Question: '''
var item1 = $( "li > a[data-itemid='"+v+"']" );
console.log(item1);
var va= $(this).find(item1).attr('value');
'''
'''
<li relatemodule="Users" name="assigned_user_id" data-itemid="1" class="ui-screen-hidden"><a href="#" data-itemid="1" class="ui-btn ui-btn-icon-right ui-icon-carat-r">Administrator</a></li>
'''
What i am trying to find the a present in the particular li of the ul and then extract the value from a
Been trying this for a while but i get an undefined in the 'va'
I need to extract the value
'''
<ul id="user_id1_c" name="user_id1_c" data-role="listview" relate="yes" relatedmodule="Users" linkedmodule="" data-filter="true" data-filter-reveal="true" data-filter-placeholder="Search items..." class="ui-listview"><li relatemodule="Users" name="user_id1_c" data-itemid="1" class="ui-screen-hidden"><a href="#" data-itemid="1" class="ui-btn ui-btn-icon-right ui-icon-carat-r">Administrator</a></li><ul>
'''
Please help
The item1 values i get as in the picture but i am getting va as blank
'''
var item1 = $("li > a[data-itemid='" + v + "']");
console.log(item1);
var va = $(this).find(item1).text();
'''

'''
$("#editcasedata").find('input, select, textarea,ul,li').each(function () {
//console.log($(this).attr('name'));
if ($(this).val() === 'Submit') {} else {
var input = $(this);
//console.log(input);
$.each(data, function () {
$.each(this, function (k, v) {
if (input.attr('name') === k) {
if (input.attr('type') === 'checkbox') {
if (v == 1) {
$(input).prop('checked', true);
} else {
$(input).prop('checked', false);
}
}
if (input.attr('type') === 'multienum') {
var values = v.substring(1, v.length - 1);
$.each(values.split("^,^"), function (i, e) {
if (e !== '') {
$(input).find("option[value=" + e + "]").prop("selected", true);
//$(input).find("option[value=" + e + "]").prop("aria-selected",true);
}
});
} else if (input.attr('type') === 'datetime-local') {
if (v) {
var $valdate = serverToLocalJsDateObj(v);
if (!isNaN($valdate.getTime())) {
$valdate = $valdate.toISOString();
console.log($valdate);
$valdate = $valdate.split('Z')[0];
console.log($valdate, v);
$(input).val($valdate);
}
}
} else if (input.attr('relate') === 'yes') {
var item1 = $("li > a[data-itemid='" + v + "']");
console.log(item1);
var va = $(this).find(item1).text();
console.log(va);
$('[check="yes"]', e.target).attr('type', 'text');
$('[check="yes"]', e.target).attr('main', v);
$('[check="yes"]', e.target).val(va);
} else {
$(input).val(v);
//'#'+$(input).attr('name').val(v);
}
$("#editcasedata").append(input.html()).trigger('create');
}
});
});
}
});
'''
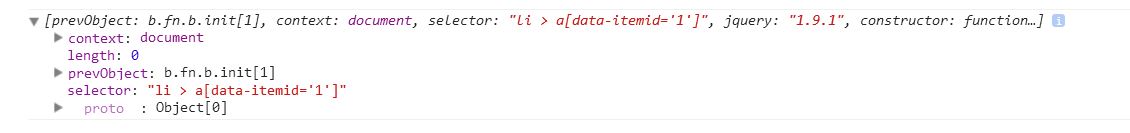
Answer: Use '.text()' function to get the value of the 'a' tag:
'''
var item1 = $( "li > a[data-itemid='"+v+"']" );
var va = $(this).find(item1).text();
console.log(va);
'''
'.attr('value')' will look for the 'value=""' attribute that is why you are getting 'undefined'
<URL>